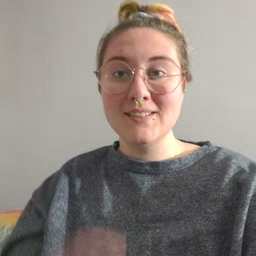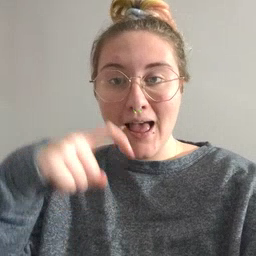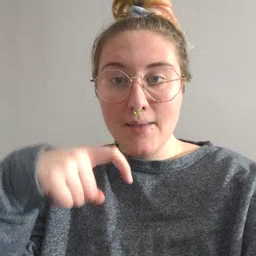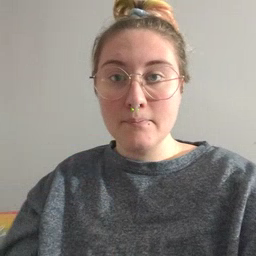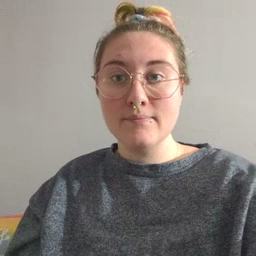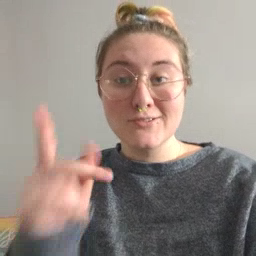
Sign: time